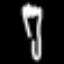
Label: fork